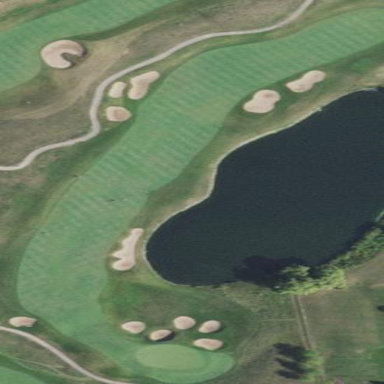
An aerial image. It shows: Golf fairway surrounded by grass.